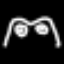
Label: frog